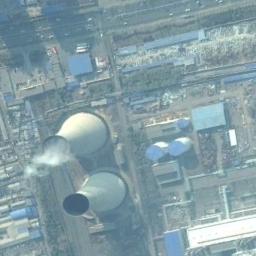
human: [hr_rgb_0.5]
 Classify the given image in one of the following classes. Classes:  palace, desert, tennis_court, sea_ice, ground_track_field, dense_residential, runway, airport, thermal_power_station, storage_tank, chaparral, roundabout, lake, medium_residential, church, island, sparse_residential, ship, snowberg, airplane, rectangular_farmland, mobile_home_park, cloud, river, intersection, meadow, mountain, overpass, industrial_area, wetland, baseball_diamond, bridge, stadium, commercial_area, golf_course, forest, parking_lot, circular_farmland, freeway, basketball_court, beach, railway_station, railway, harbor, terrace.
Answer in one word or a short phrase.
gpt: thermal_power_station